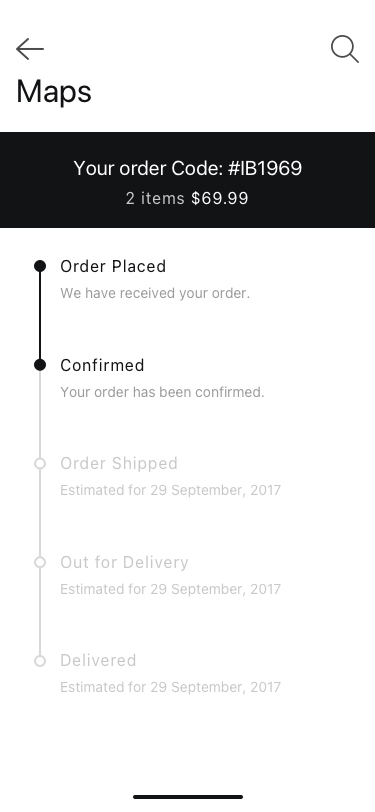
Text in this UI design:
Order Placed
We have received your order.
Order Shipped
Estimated for 29 September, 2017
Confirmed
Your order has been confirmed.
Out for Delivery
Estimated for 29 September, 2017
Delivered
Estimated for 29 September, 2017
Your order Code: #IB1969
2 items $69.99
Maps